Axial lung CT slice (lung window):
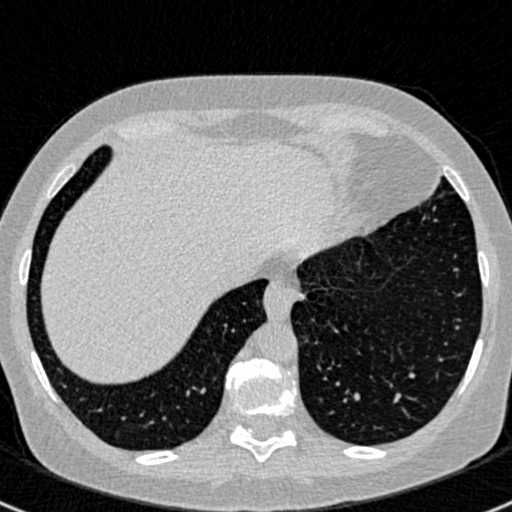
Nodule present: no